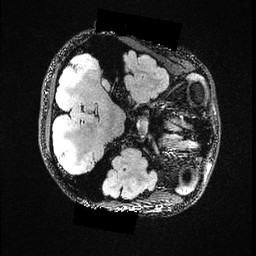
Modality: FLAIR
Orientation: axial
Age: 22
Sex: female
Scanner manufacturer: ge
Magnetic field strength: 3 T
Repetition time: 4.802 s
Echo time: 0.1158 s